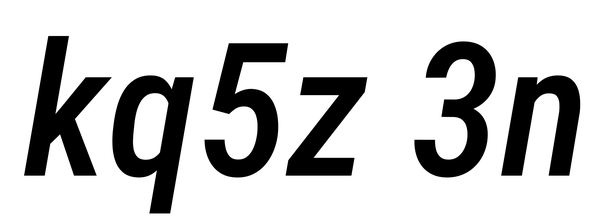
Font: Roboto-Italic_Condensed_Medium_Italic